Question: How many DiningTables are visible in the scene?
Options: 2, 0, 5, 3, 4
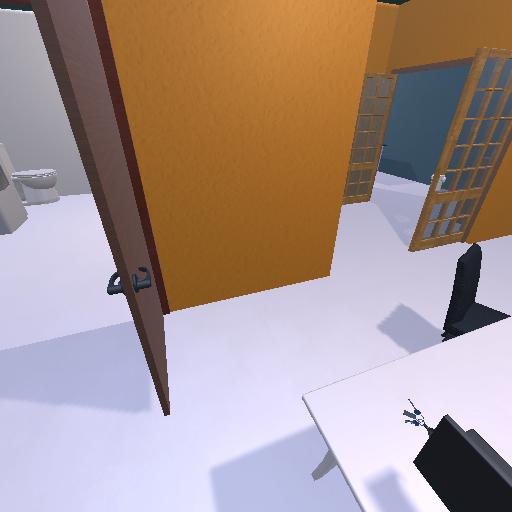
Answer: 2